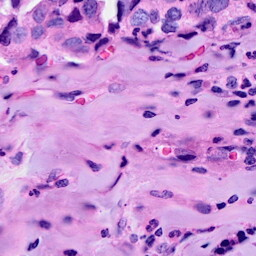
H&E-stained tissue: Breast